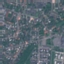
Land use / land cover class: Residential